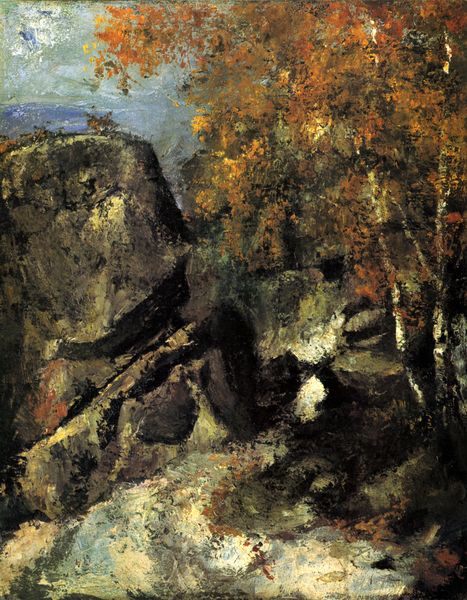
Titel: Felsen im Wald von Fontainebleau
Künstler: Paul Cézanne
Institution: Privatsammlung
Schlagwörter: baum, berg, blau, blätter, dunkel, felsen, gemälde, himmel, laub, mann, meer, schatten, wasser, weiß, wolken, bäume, cezanne, fluss, gelb, grün, impressionismus, landschaft, ocker, sand, äste, braun, grau, hell, licht, orange, schwarz, strasse, ausblick, gras, rot, weg, wolke, beige, hochformat, muster, jung, mensch, stein, steine, porträt, öl, bach, birke, birken, horizont, kalt, natur, stamm, brücke, busch, einsam, pastos, sonne, dunkelheit, gold, england, wald, wasserfall, deutschland, aussicht, gischt, wellen, ruhe, liegen, ansicht, studie, berge, farben, fels, gebirge, hang, sonnenlicht, schattierung, landschaftsmalerei, geröll, schlucht, herbst, flus, ölgemälde, stämme, turner, duktus, painting, stimmung, granit, graun, courbet, moos, lichtung, tupfer, sonnig, baumgruppe, lanschaft, paul cezanne, karg, rocks, sky, birkenwald, rotbraun, rinde, laubbäume, water, trees, bachlauf, barbizon, kluft, forest, river, golden, getupft, wanderung, felsten, spachtel, äl, paint, stones, walf, bemoost, hebst, ölmaleri, pikontraste, hersbt, fens, goldene blätter, fleichten